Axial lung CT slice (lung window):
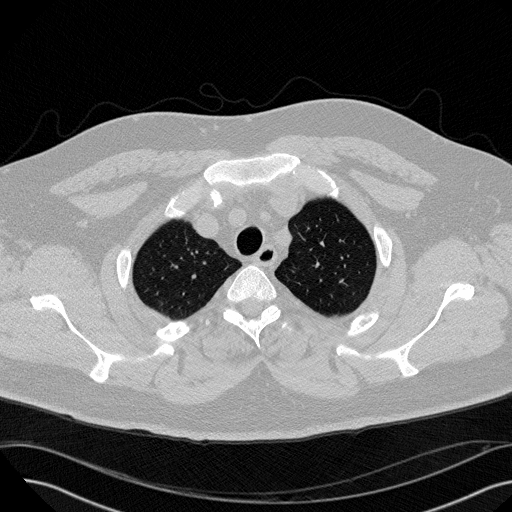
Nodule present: no